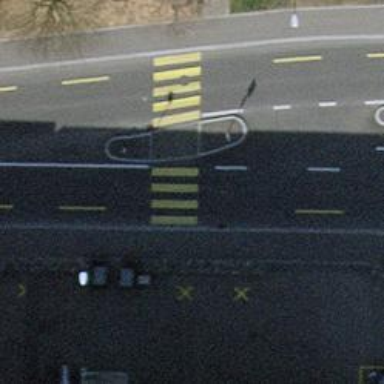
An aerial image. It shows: Uncontrolled zebra crossing with traffic island.